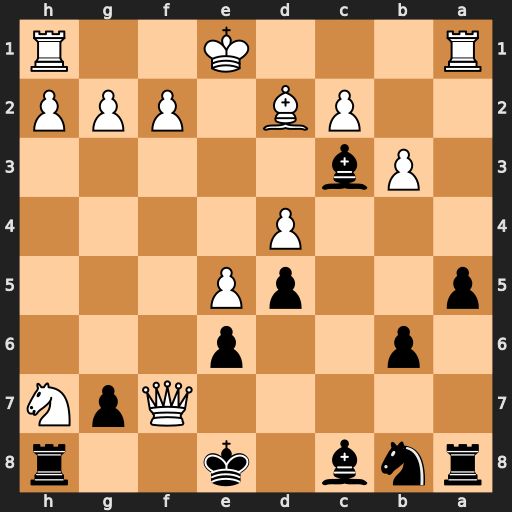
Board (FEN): rnb1k2r/5QpN/1p2p3/p2pP3/3P4/1Pb5/2PB1PPP/R3K2R
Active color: b
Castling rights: KQkq
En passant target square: -
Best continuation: Kxf7 Ng5+ Kg6 Bxc3 Kxg5